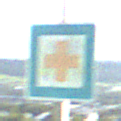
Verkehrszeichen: ErsteHilfe
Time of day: MorningAfternoon
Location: Outdoor (Nature)
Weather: PartlyCloudy
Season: NotSpecified
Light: Natural